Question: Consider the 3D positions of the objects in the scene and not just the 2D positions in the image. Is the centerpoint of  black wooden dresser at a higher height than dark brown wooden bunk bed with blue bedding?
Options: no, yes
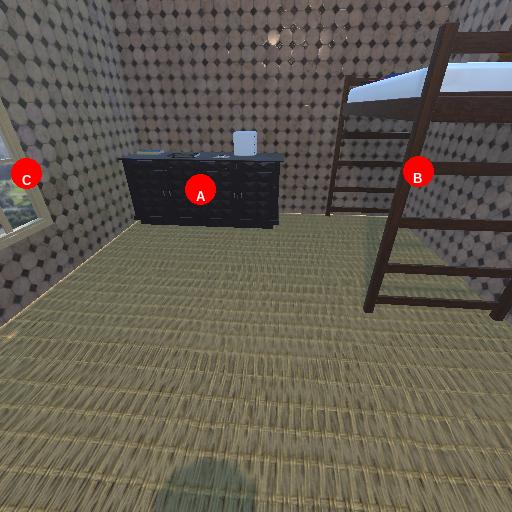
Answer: no